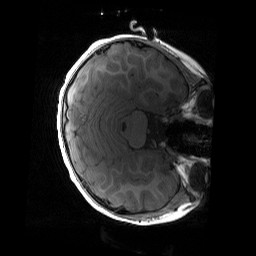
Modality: T1w
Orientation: axial
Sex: female
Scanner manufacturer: siemens
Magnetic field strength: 3 T
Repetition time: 1.9 s
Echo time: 0.00243 s